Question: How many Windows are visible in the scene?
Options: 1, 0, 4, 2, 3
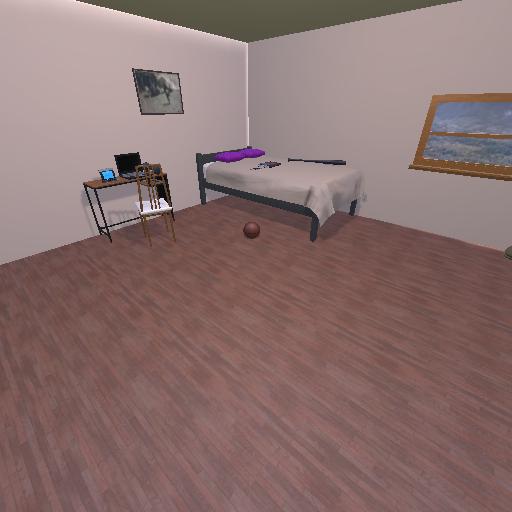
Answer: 1